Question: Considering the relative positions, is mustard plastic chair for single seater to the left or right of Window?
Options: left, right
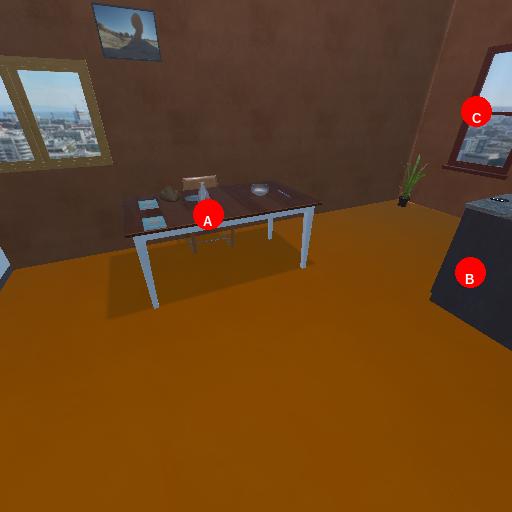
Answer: left